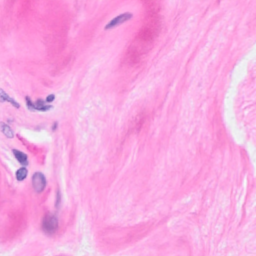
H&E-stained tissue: Breast